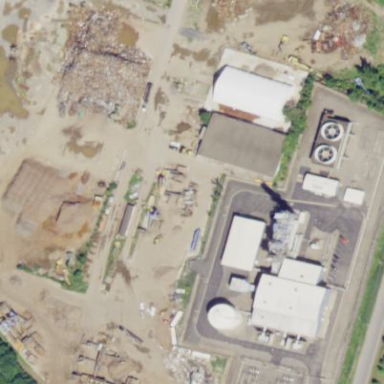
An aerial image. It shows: Industrial area with power plant.